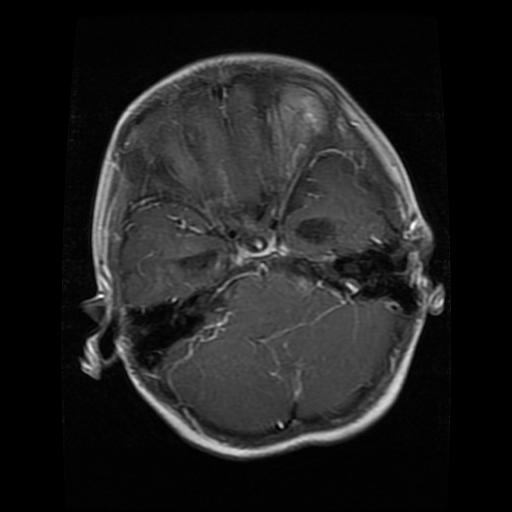
Label: glioma